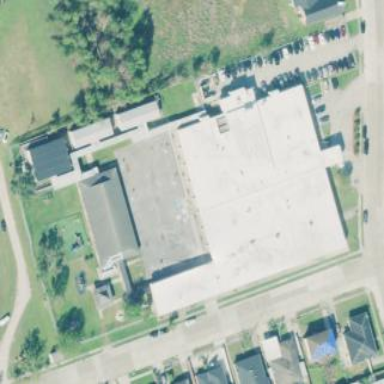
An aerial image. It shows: School.